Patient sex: M
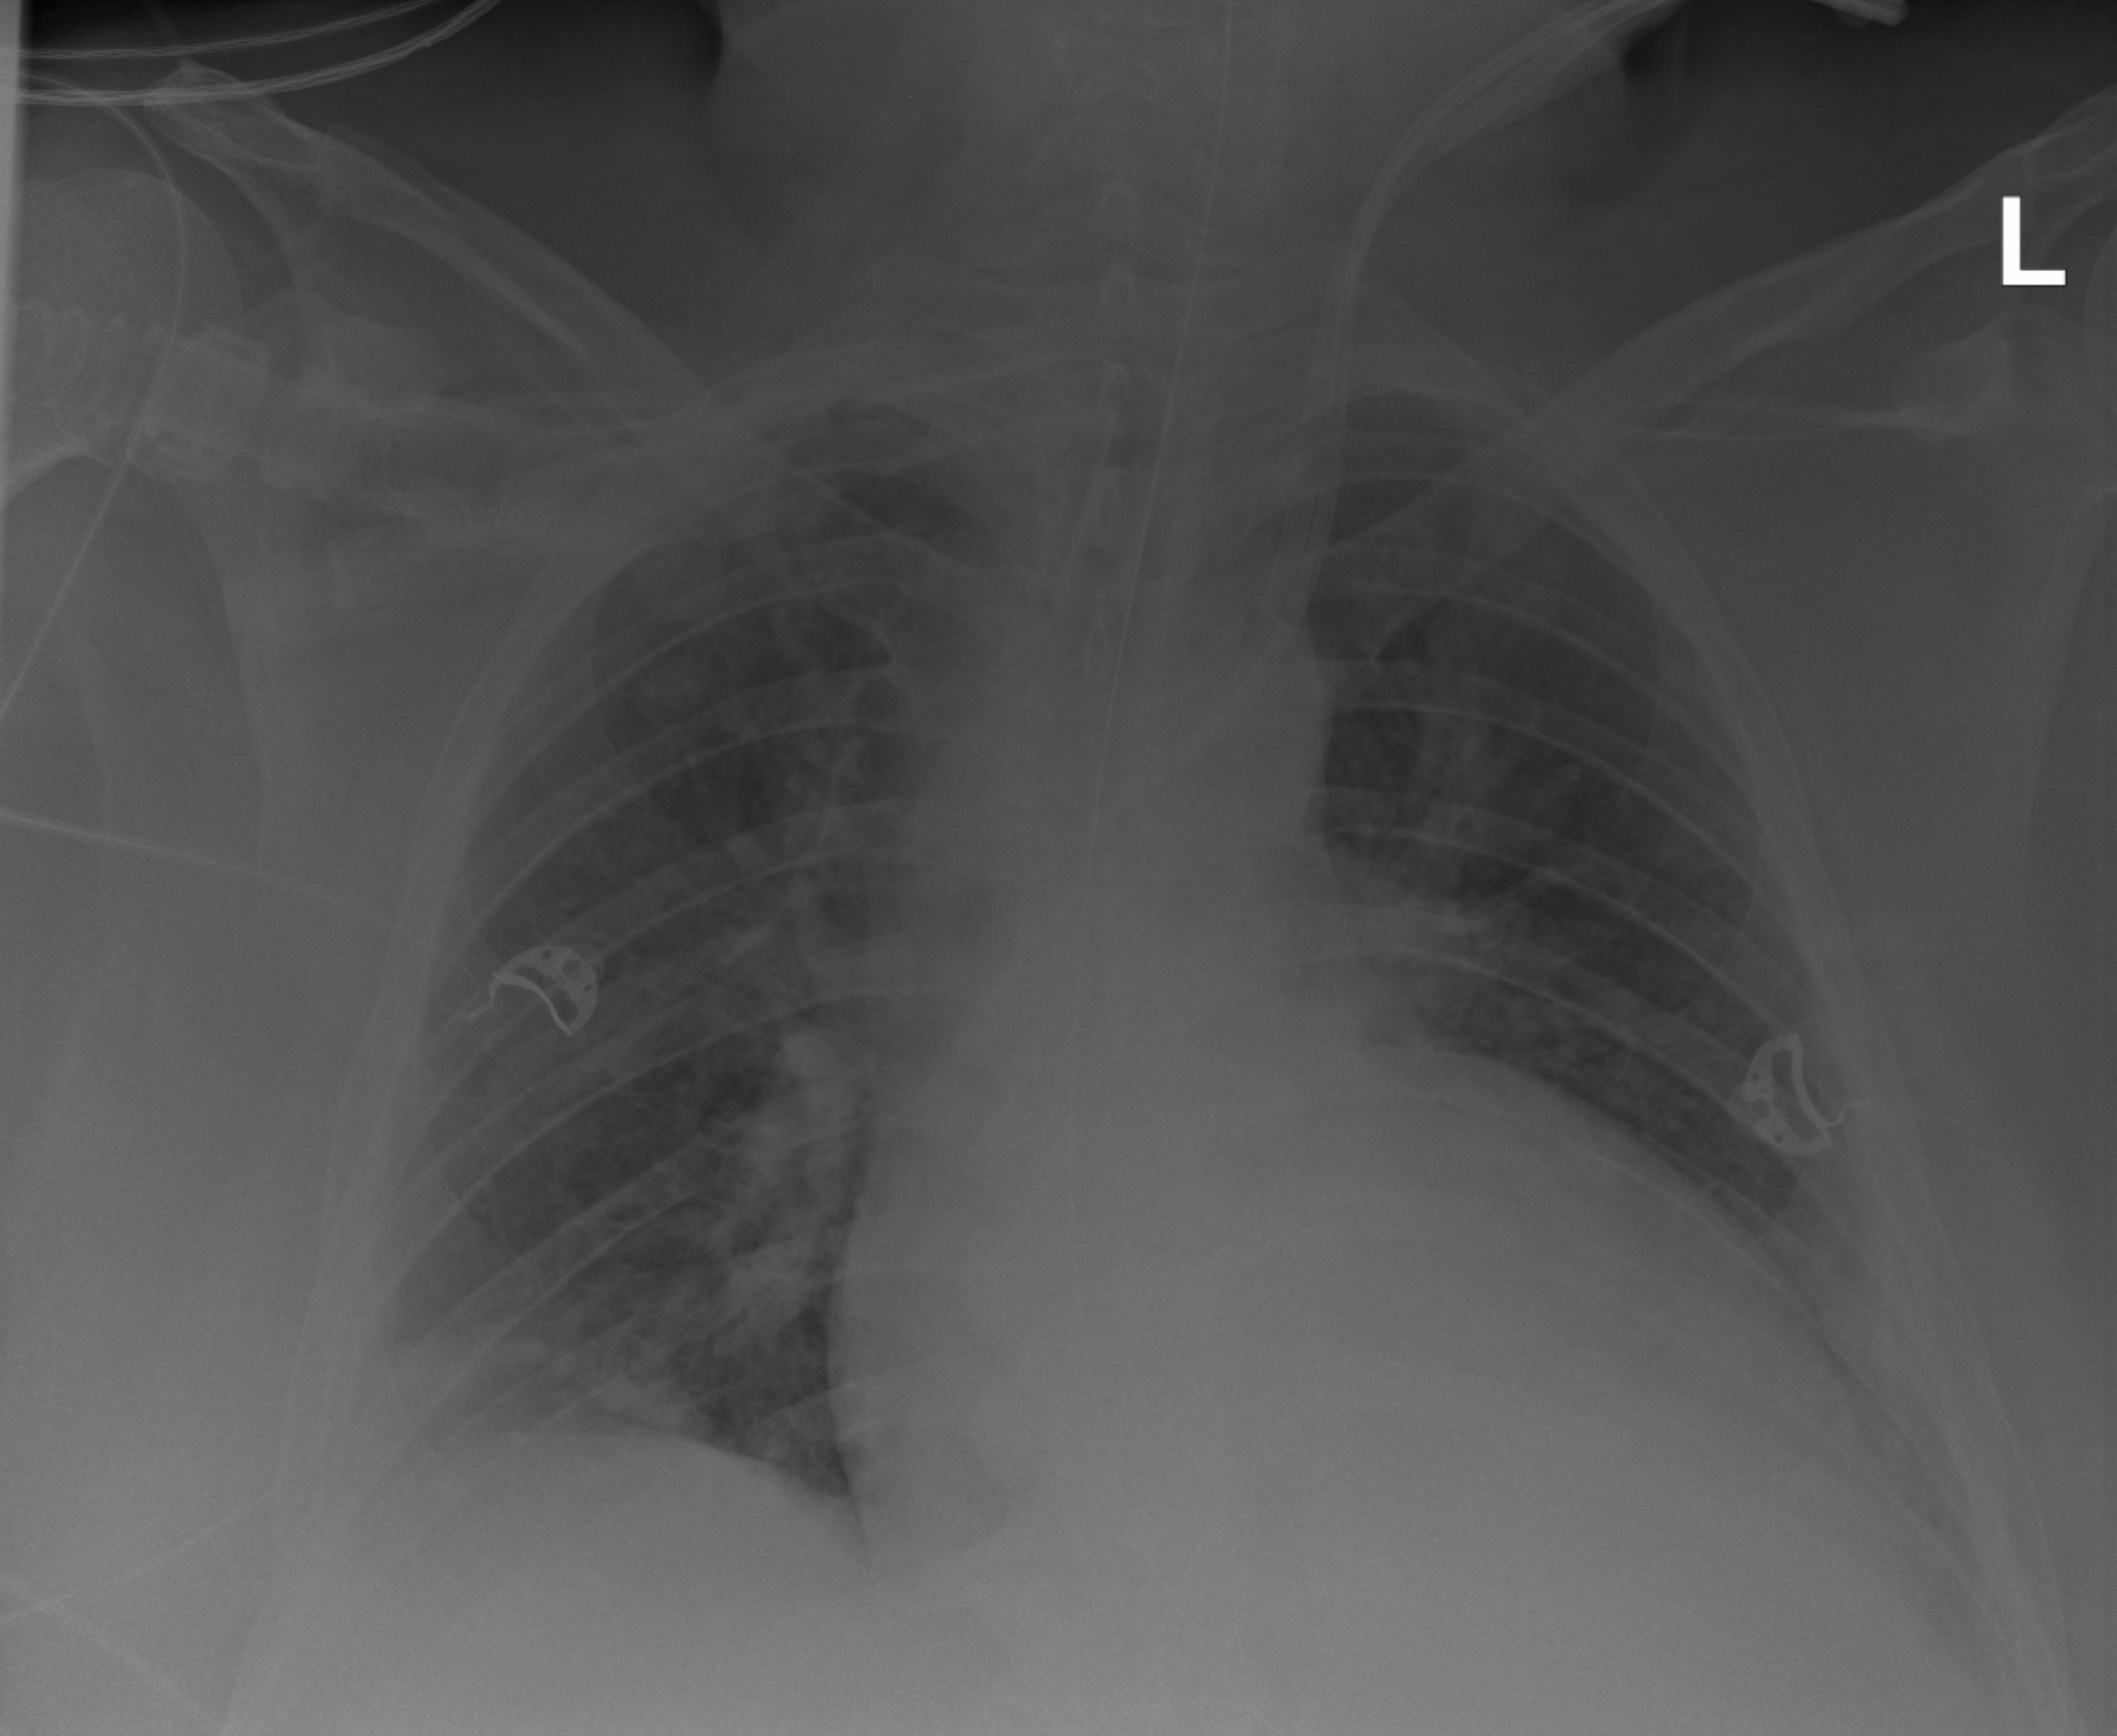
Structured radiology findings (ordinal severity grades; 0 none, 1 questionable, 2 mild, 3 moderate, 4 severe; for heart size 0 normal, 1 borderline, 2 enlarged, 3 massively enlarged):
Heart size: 3
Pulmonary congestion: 1
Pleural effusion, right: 1
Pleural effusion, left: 1
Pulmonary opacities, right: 1
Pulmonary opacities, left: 0
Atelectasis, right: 2
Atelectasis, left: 1